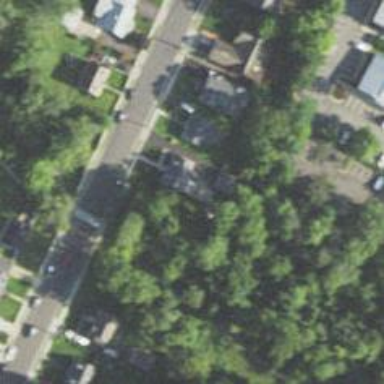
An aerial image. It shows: Single-family residential area.